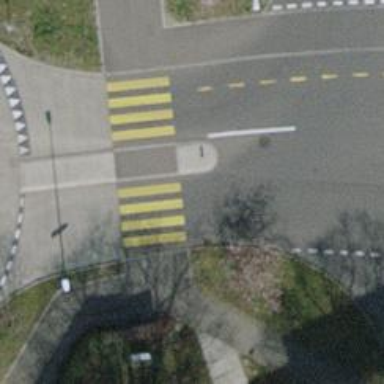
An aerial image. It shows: Marked pedestrian crossing with zebra designation and central island.